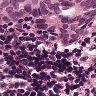
Metastatic tissue present: yes